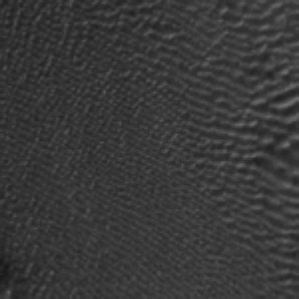
Label: frost